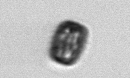
Label: Thalassiosira